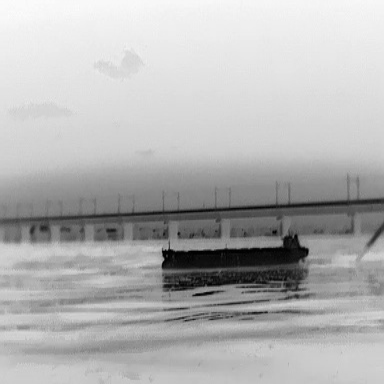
There is a liner in the infrared image.